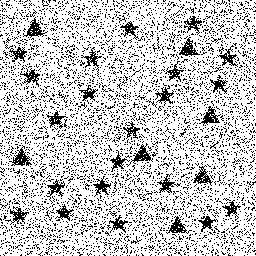
Squares: 0
Triangles: 7
Stars: 21
Total shapes: 28